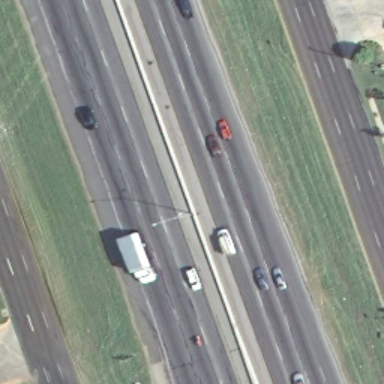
There are some straight freeways with cars on the roads .